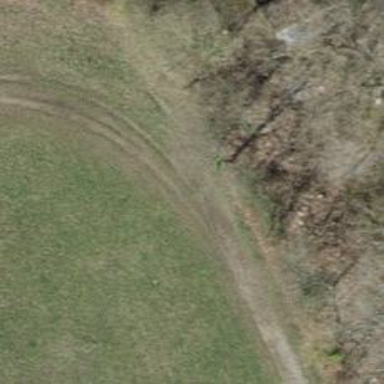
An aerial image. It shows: Track with grade 4 tracktype.